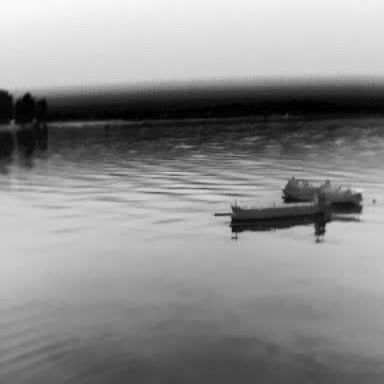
There are two objects shown in the infrared image, including a liner, and a container_ship.